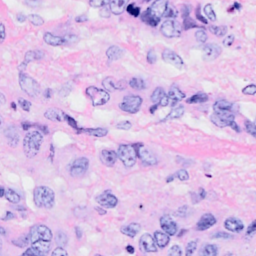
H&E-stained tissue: Breast